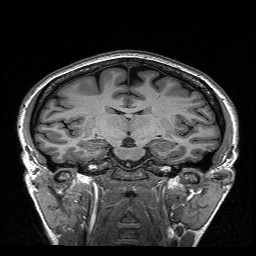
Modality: T1w
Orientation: sagittal
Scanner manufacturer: siemens
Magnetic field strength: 3 T